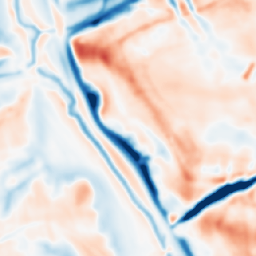
Category: multiscale
Decomposition family: dog
Decomposition parameters: sigma_low: 2
sigma_high: 10
Upsampling method: area
Upsampling parameters: scale: 4
Upsampling scale: 4